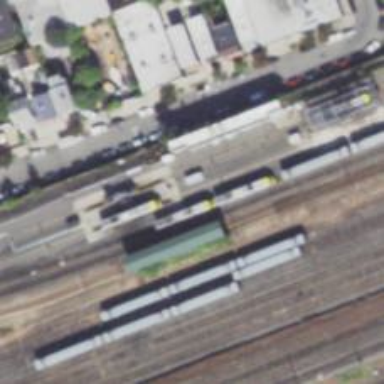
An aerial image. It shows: Railway yard in service.